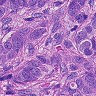
Metastatic tissue present: yes